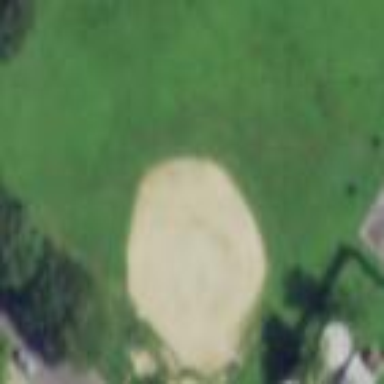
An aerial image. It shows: Baseball pitch for leisure land.